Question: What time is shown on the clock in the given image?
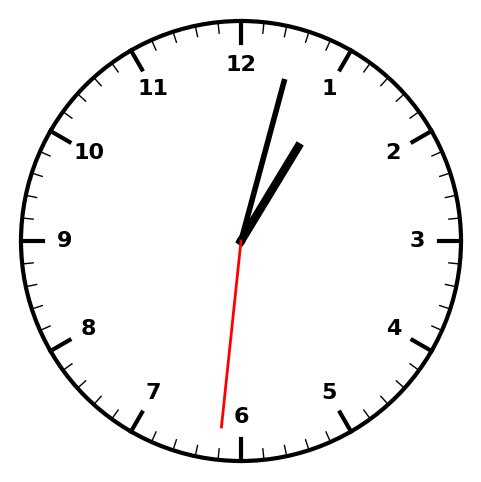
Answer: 01:02:31